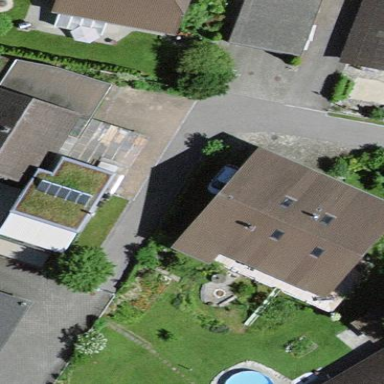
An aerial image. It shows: Residential building.